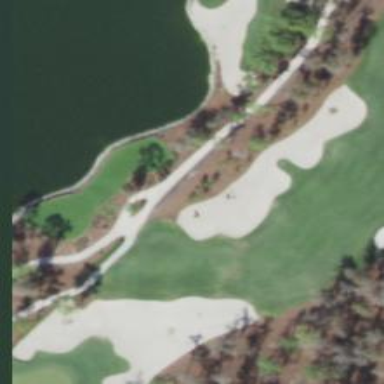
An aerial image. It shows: Grassy area designated as golf tee.